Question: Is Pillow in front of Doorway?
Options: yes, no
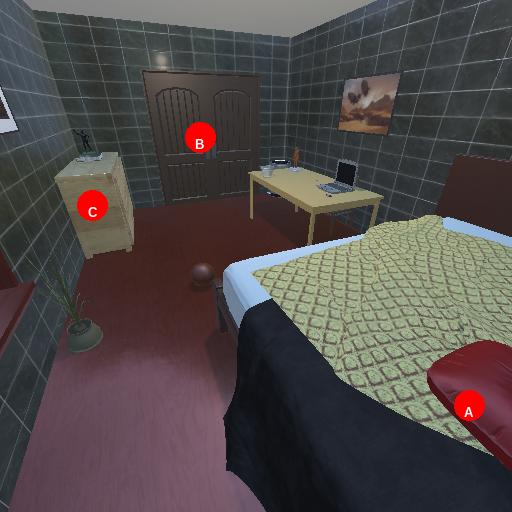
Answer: yes